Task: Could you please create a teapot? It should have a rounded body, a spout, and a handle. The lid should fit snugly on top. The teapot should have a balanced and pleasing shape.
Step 18:
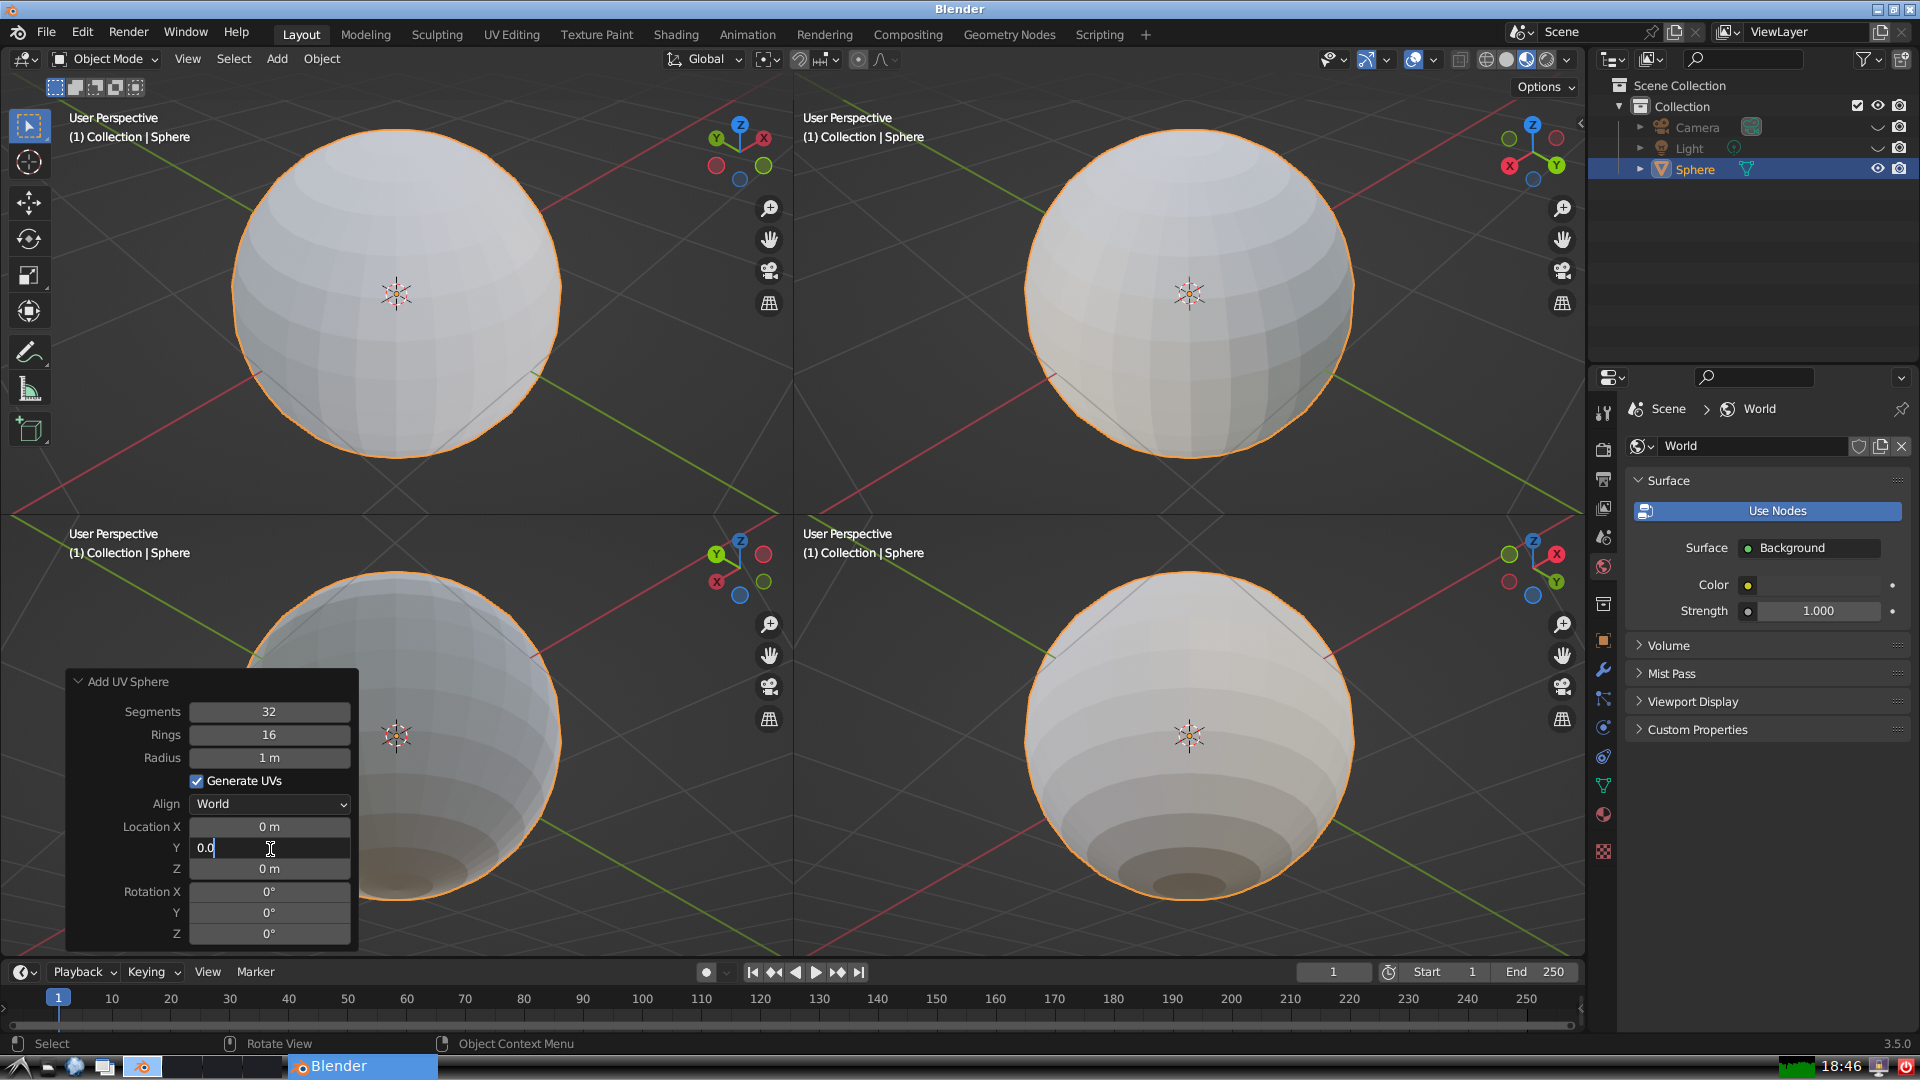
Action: {"key_press": ['Return']}